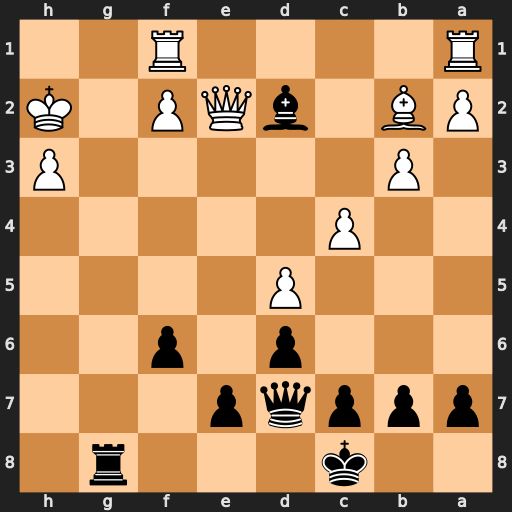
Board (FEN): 2k3r1/pppqp3/3p1p2/3P4/2P5/1P5P/PB1bQP1K/R4R2
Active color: b
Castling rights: -
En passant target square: -
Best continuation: Bf4+ Kh1 Qxh3#